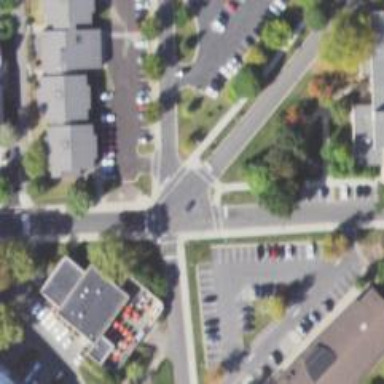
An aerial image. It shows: Footway with zebra crossing.